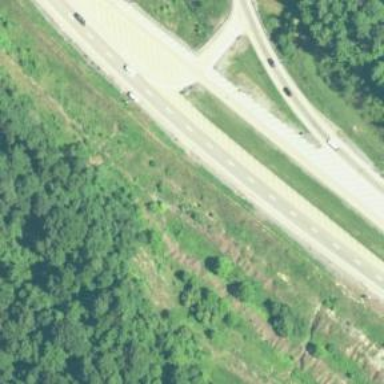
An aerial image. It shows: Expressway with asphalt surface categorized as trunk highway.